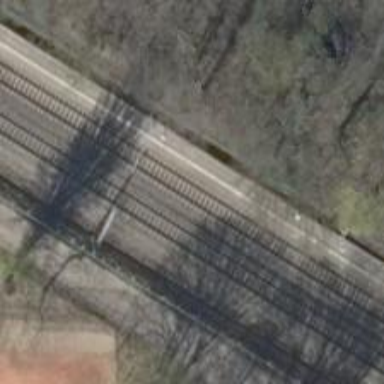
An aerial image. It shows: Stop position for public transport on the railway.